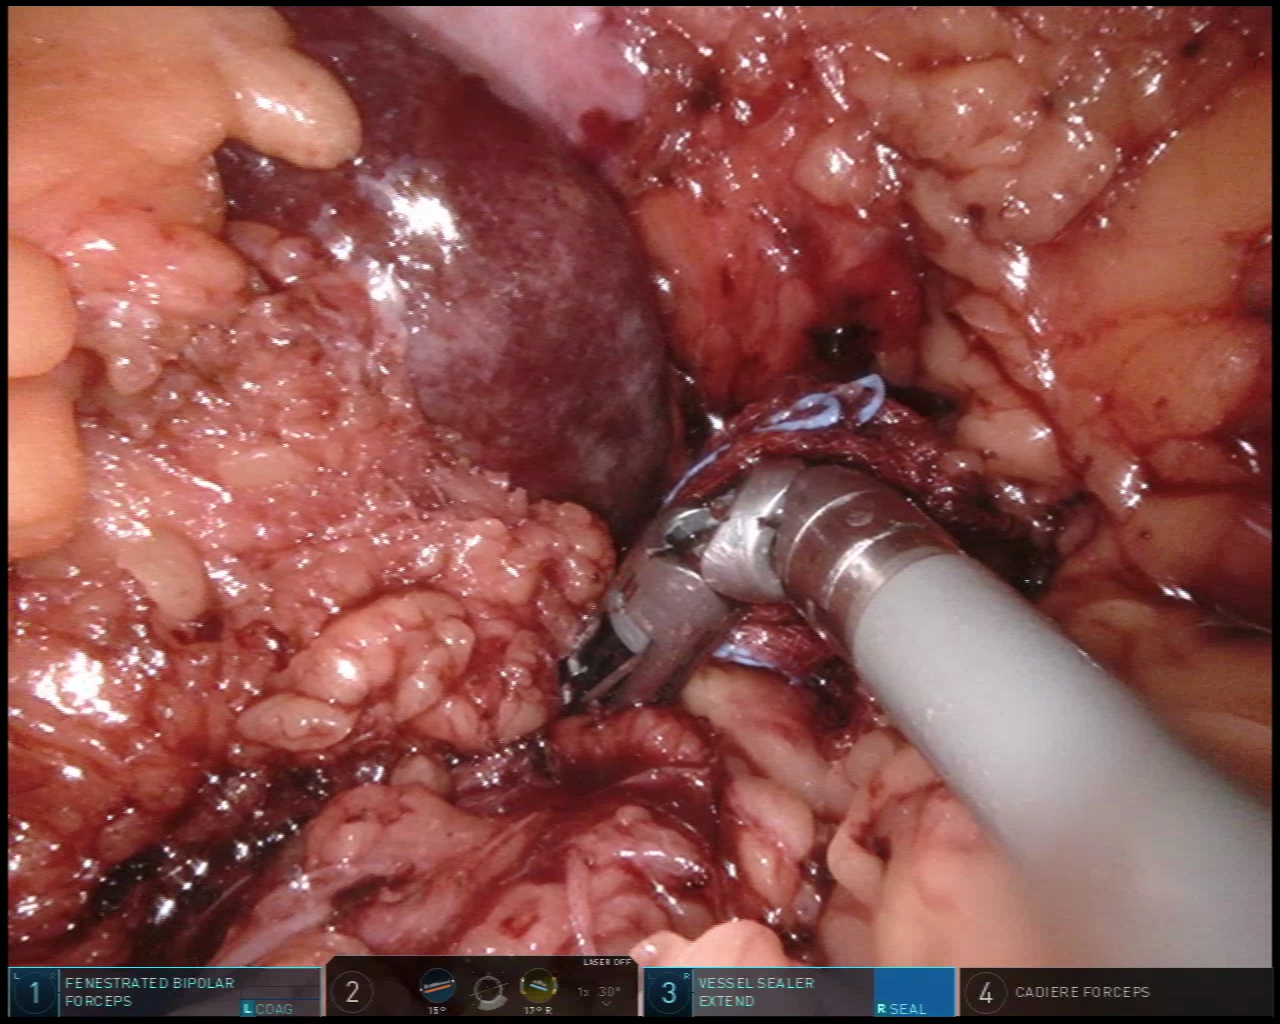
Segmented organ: spleen
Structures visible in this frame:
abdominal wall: yes
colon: no
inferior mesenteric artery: no
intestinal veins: no
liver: no
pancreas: no
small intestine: no
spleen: yes
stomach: no
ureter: no
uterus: no
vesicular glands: no